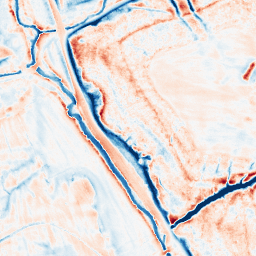
Category: edge_preserving
Decomposition family: anisotropic_diffusion
Decomposition parameters: iterations: 50
kappa: 30
gamma: 0.2
Upsampling method: bspline
Upsampling parameters: scale: 4
Upsampling scale: 4